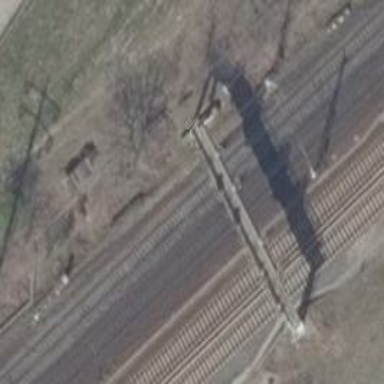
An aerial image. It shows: Railway signal.